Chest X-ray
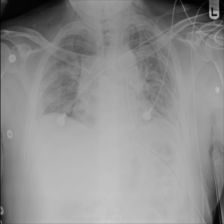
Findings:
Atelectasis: negative
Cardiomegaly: negative
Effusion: positive
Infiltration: negative
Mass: negative
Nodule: negative
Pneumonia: negative
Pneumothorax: negative
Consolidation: negative
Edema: negative
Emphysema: positive
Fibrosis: negative
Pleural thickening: negative
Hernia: negative